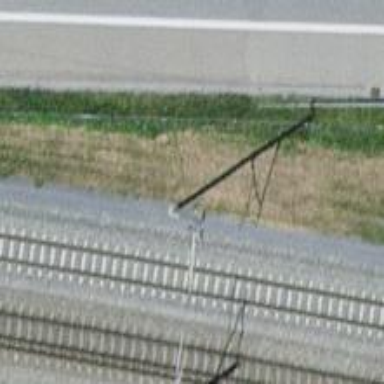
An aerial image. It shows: Power pole.